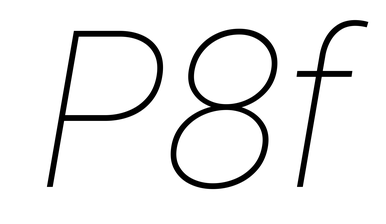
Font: Roboto-Italic_Thin_Italic